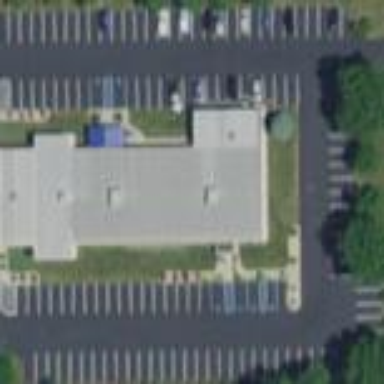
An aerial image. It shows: Parking area.